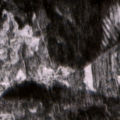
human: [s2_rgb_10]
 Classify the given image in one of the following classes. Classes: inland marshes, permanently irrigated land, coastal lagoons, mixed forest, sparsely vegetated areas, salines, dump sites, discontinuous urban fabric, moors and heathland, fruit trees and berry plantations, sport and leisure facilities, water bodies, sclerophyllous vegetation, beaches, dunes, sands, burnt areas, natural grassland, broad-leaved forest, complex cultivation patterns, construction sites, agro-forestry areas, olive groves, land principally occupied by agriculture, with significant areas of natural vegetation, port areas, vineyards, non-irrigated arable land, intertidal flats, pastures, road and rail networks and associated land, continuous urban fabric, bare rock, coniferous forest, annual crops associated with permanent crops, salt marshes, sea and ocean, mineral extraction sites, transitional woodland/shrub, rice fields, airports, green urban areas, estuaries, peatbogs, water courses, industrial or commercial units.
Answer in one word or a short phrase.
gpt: coniferous forest, mixed forest, transitional woodland/shrub